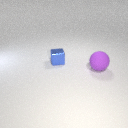
large purple rubber sphere in front of small blue metal cube